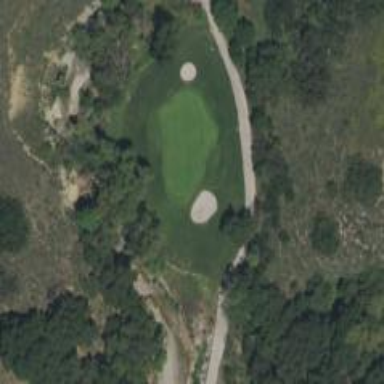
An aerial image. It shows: View of golf hole.